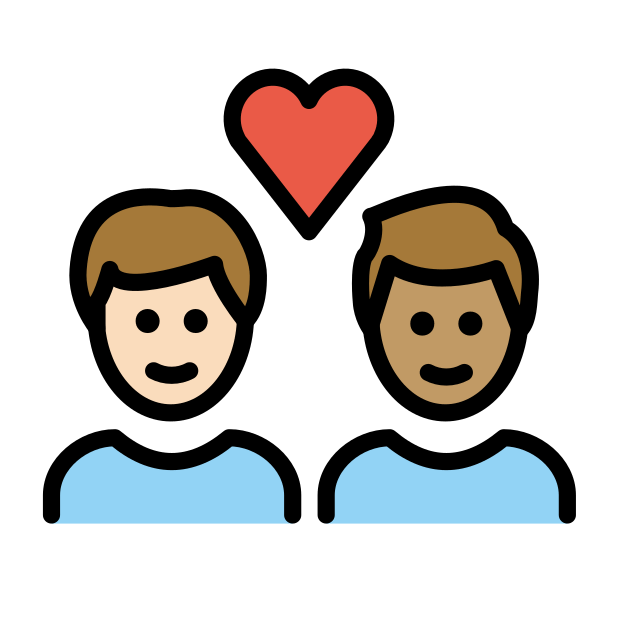
couple with heart: man, man, light skin tone, medium skin tone